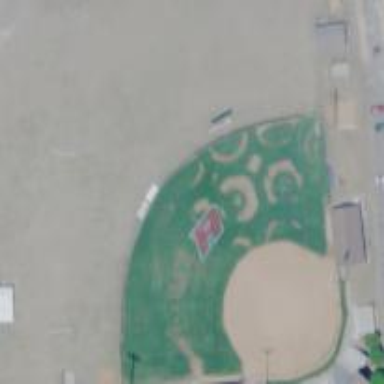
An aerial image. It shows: Softball pitch for leisure land activities.